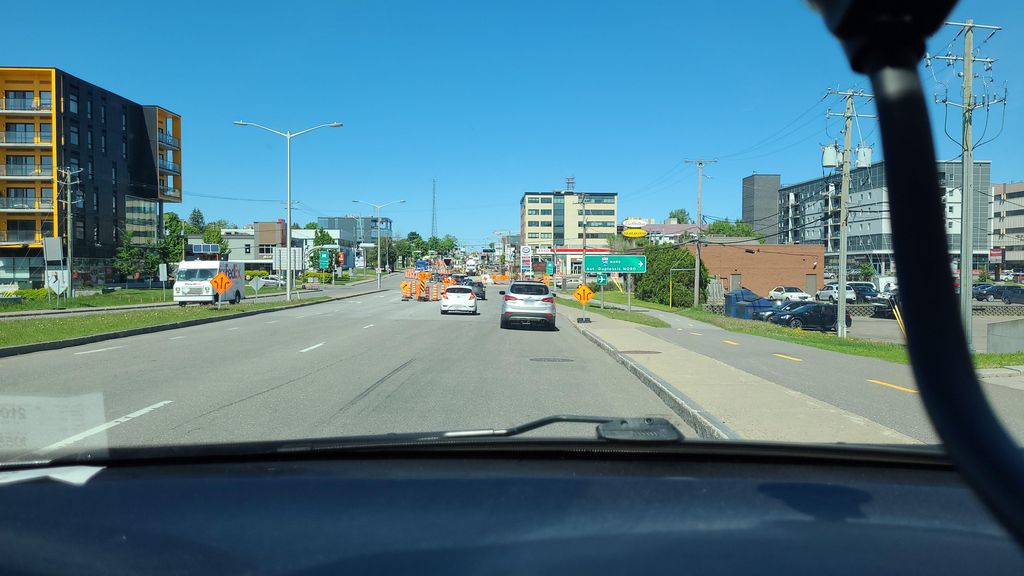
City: quebec_city